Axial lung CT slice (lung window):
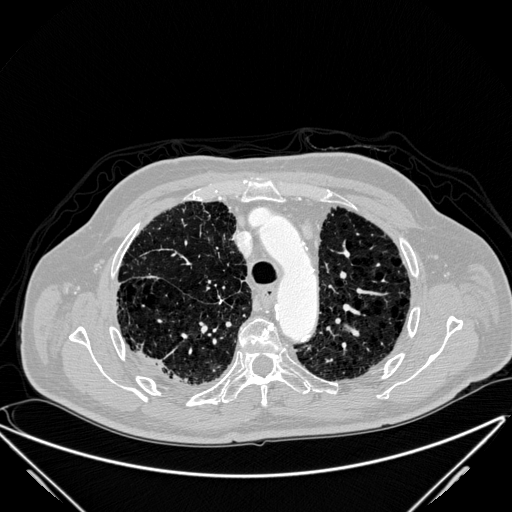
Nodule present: no